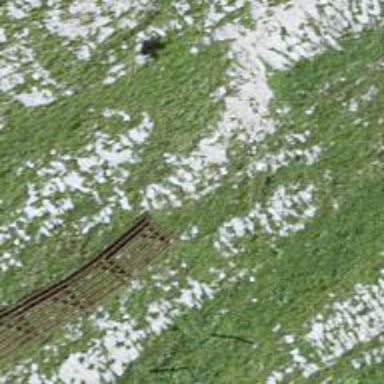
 designed to mitigate snow accumulations in specific area."